Question: I'm working with a file in my c# application which I need to check the legitimacy of that every time I access it. Is there any way to find if the file came from another computer or has been crated on the same machine?
I think there is a kind of flag or else that indicates the file came from another PC, like the following screenshot:

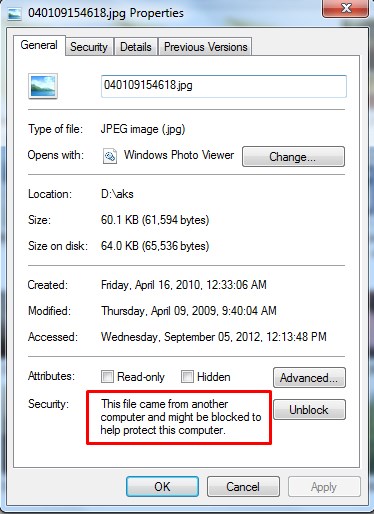
Answer: This information is stored in 'Zone.Identifier' NTFS <URL>:
- In Command Prompt you have to append the name of the stream, prefixed by ':' to the file path:'more < some_file.exe:Zone.Identifier'- In Powershell it goes like this:'Get-Content -Path some_file.exe -Stream Zone.Identifier'
In both cases, if the file is marked as downloaded from external location it outputs:
'''
[ZoneTransfer]
ZoneId=3
'''
Possible valid values of 'ZoneId' and their meanings are (<URL>:
'''
0 My Computer
1 Local Intranet Zone
2 Trusted sites Zone
3 Internet Zone
4 Restricted Sites Zone
'''
Unfortunately there is no CLR class that provides support (at least none that I know of) for ADS. You can consider using <URL> provided my Microsoft for accessing them.
Of course you can easily invoke Powershell commands from C#, but that would force users of your application to have at least Powershell 2.0 and probably .NET 4.0 or higher (not sure about the latter):
'''
public static void Main(string[] args)
{
using (PowerShell powerShellInstance = PowerShell.Create())
{
powerShellInstance.AddCommand("Get-Content");
powerShellInstance.AddParameter("-Path", @"C:\Path\To\File.exe");
powerShellInstance.AddParameter("-Stream", "Zone.Identifier");
Collection<PSObject> output = powerShellInstance.Invoke();
foreach (PSObject obj in output)
{
if (obj != null && obj.ToString().StartsWith("ZoneId"))
Console.WriteLine(obj);
}
}
}
'''